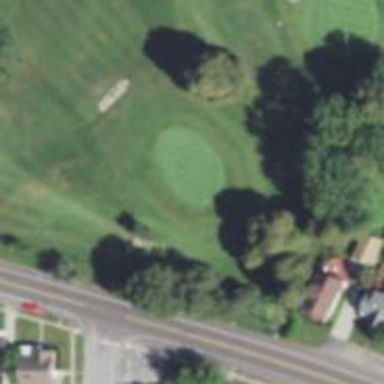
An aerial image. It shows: Golf hole.